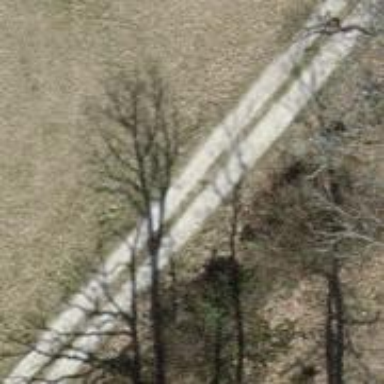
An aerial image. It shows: Track with grade1 pebblestone surface.